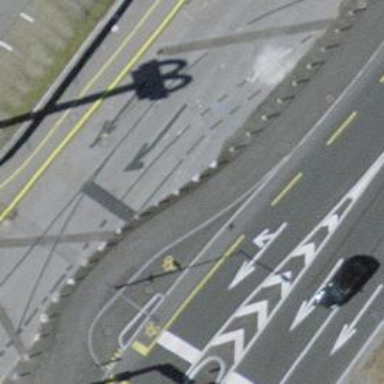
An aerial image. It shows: Sidewalk.